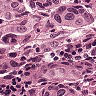
Metastatic tissue present: yes